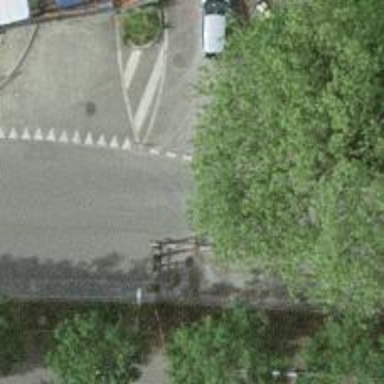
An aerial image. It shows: Kerb serving as barrier.